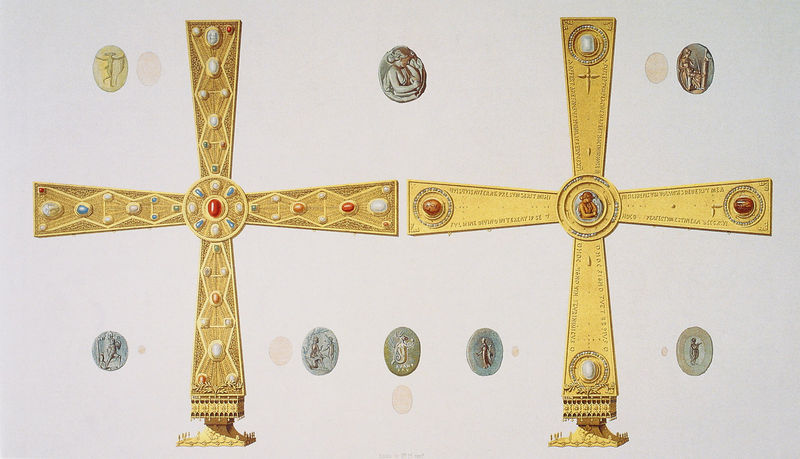
Titel: Engelskreuz
Künstler: C. Miguel Vigil
Schlagwörter: fuß, grün, menschen, skizze, weiss, zeichnung, rot, muster, silber, sockel, steine, bild, portrait, gold, diamanten, edelsteine, schrift, kreuz, text, entwurf, darstellung, kreuze, christlich, edelstein, plan, heilige, symbole, münze, latein, medaillons, umschrift, münzen, embleme, krreuz, eidelsteine